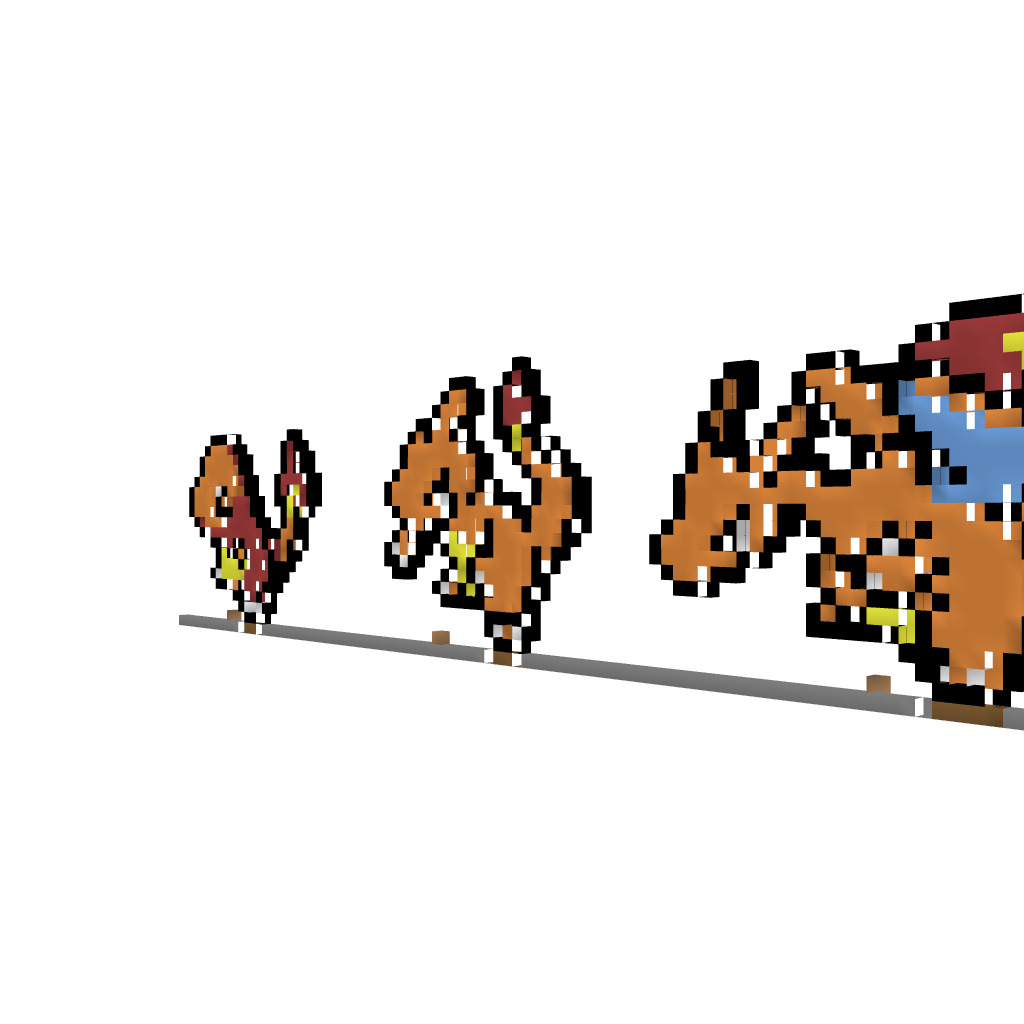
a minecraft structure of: Charmander Charmeleon and Charizard Pixel Art bad low quality